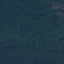
Label: Forest